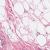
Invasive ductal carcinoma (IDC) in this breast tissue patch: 0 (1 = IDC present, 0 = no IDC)